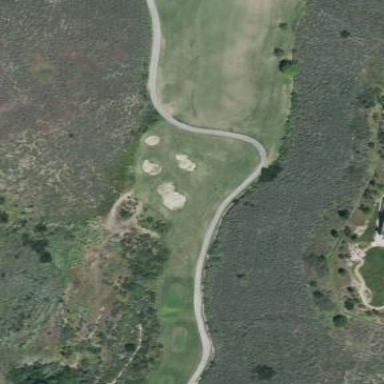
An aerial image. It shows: Area of rough grass used for golf.